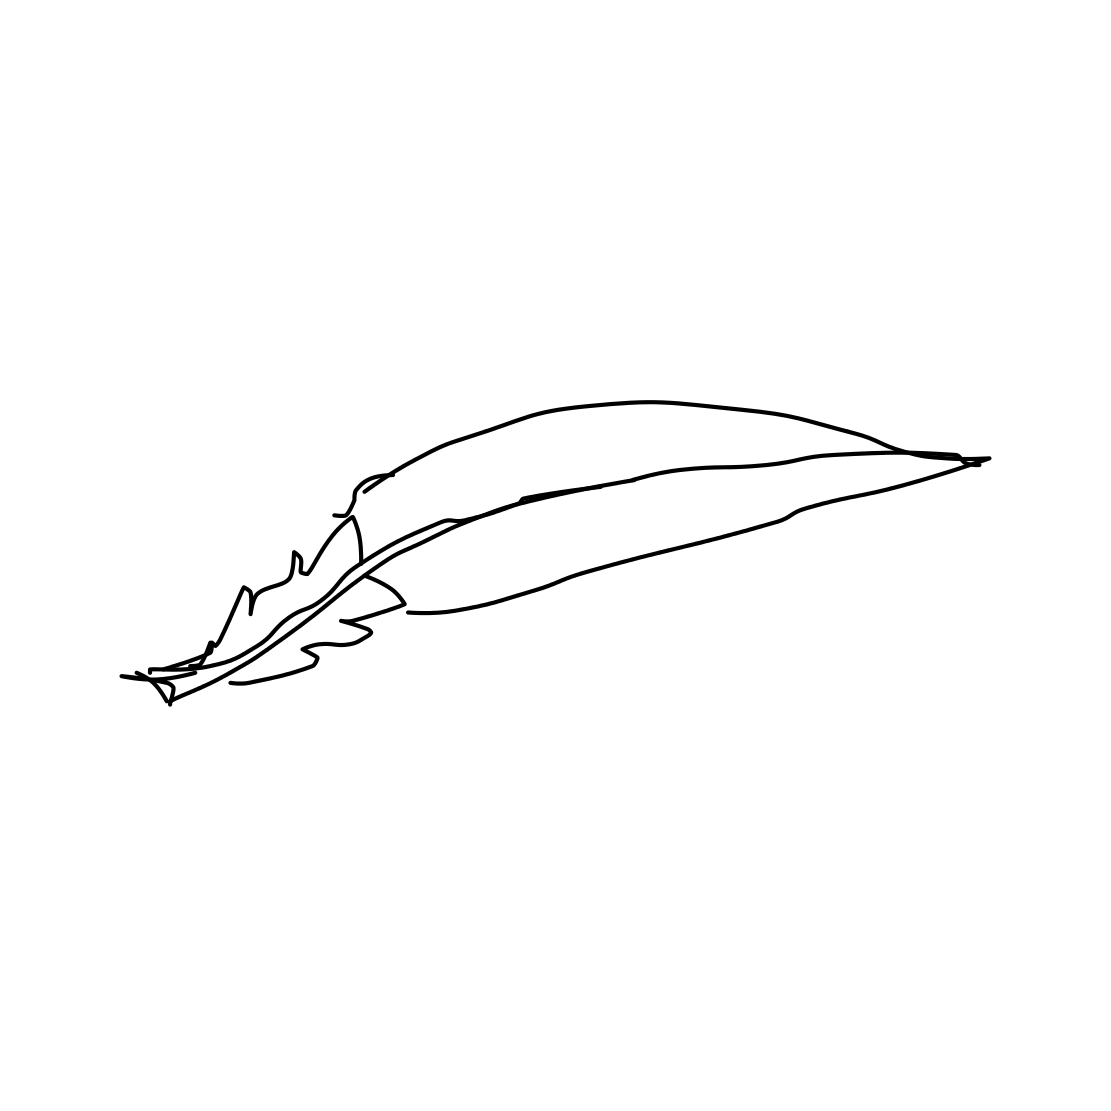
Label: feather